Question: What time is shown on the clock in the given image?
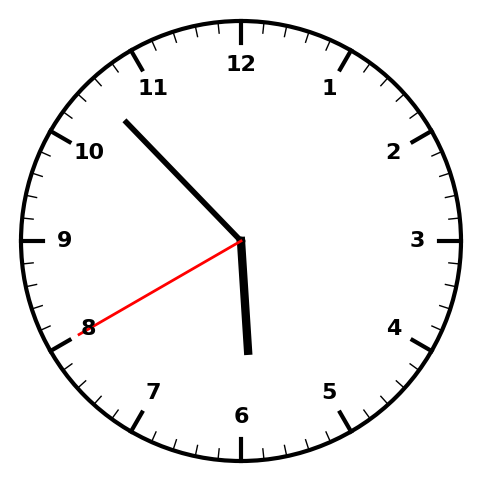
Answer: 05:52:40